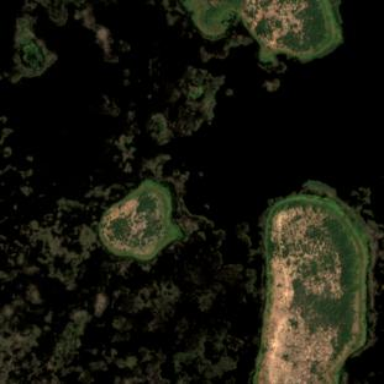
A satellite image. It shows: Island covered with scrub vegetation.